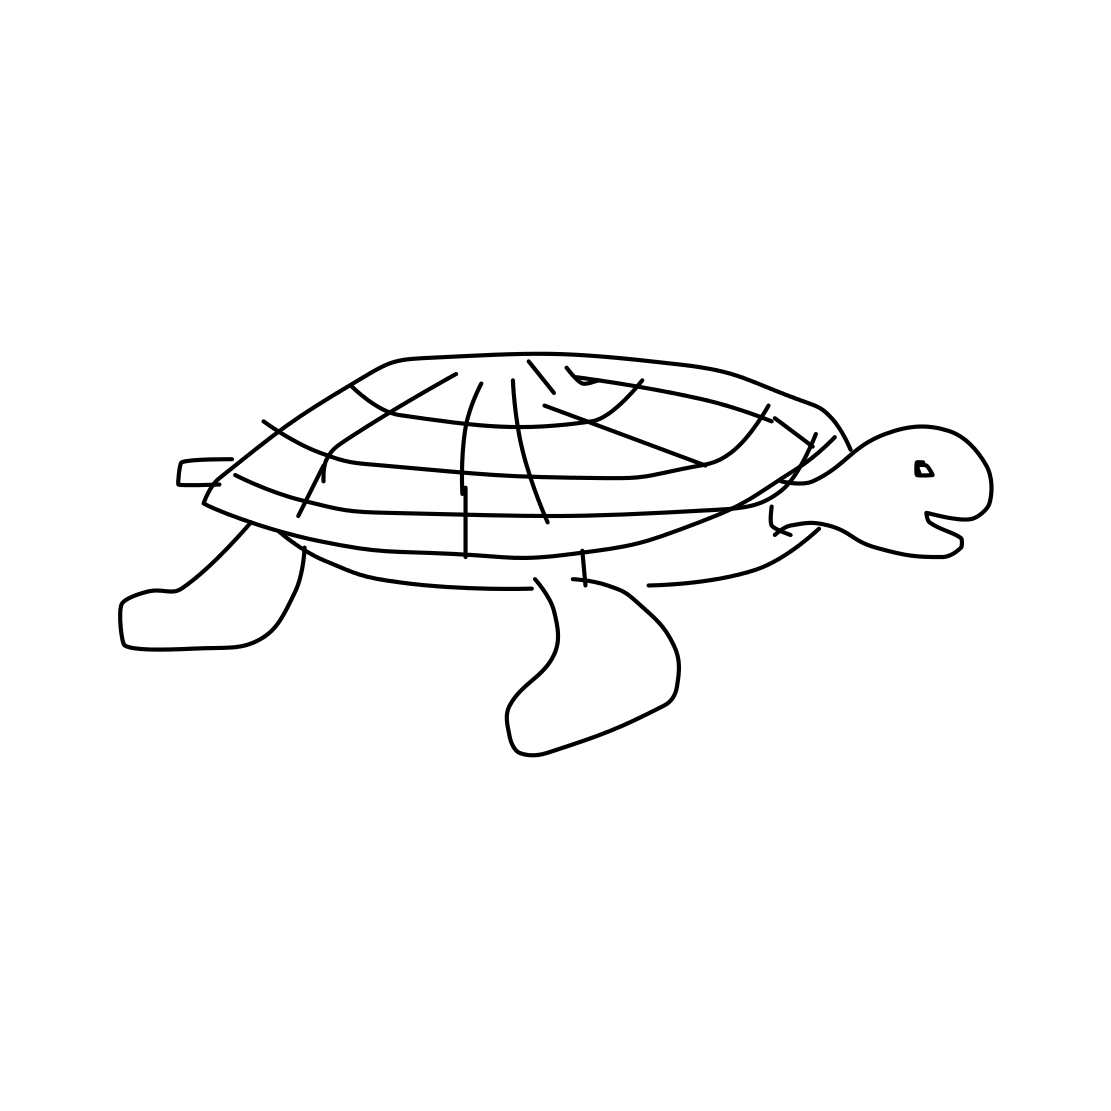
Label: sea turtle